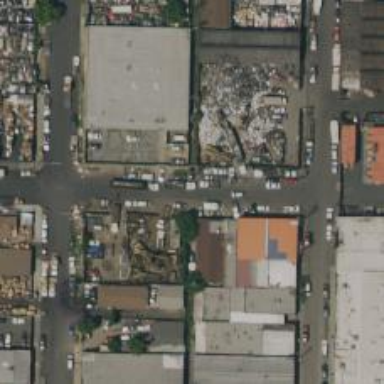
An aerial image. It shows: Alley classified as service road.